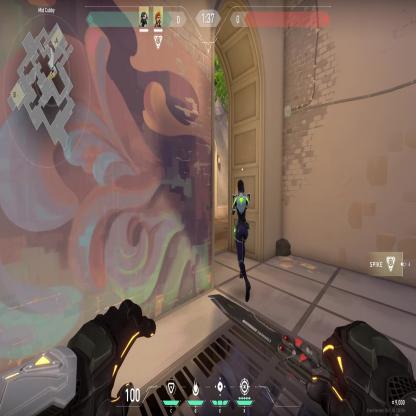
Label: teammate